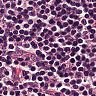
Metastatic tissue present: no